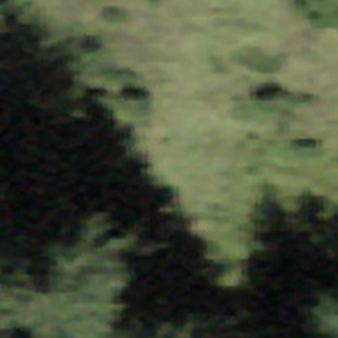
Label: other